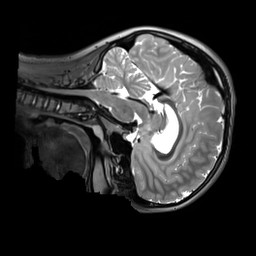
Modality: T2w
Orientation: sagittal
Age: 10
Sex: male
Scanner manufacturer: siemens
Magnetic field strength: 3 T
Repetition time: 3.2 s
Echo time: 0.408 s